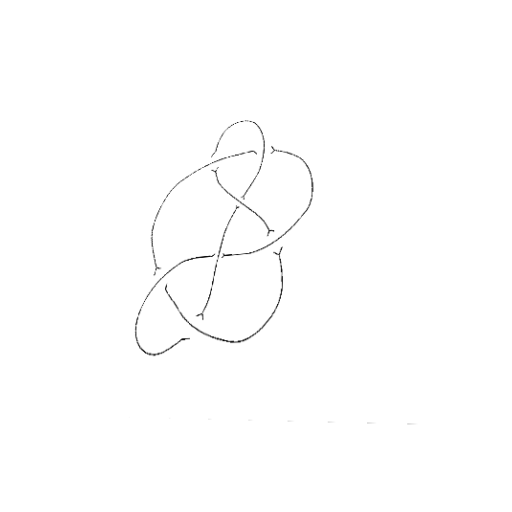
Crossing number: 7